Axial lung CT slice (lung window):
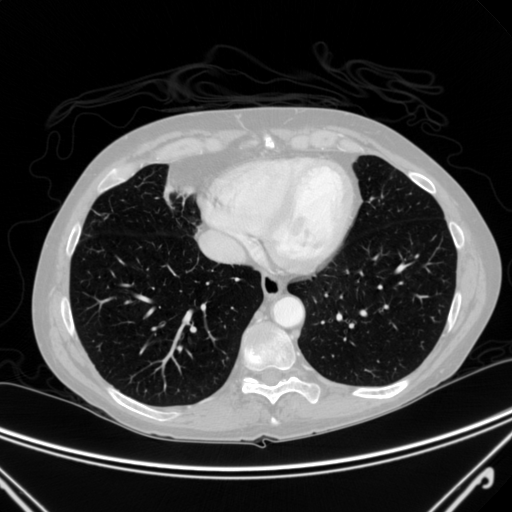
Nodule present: no